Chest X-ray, PA view. Patient: 76 years old, sex F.
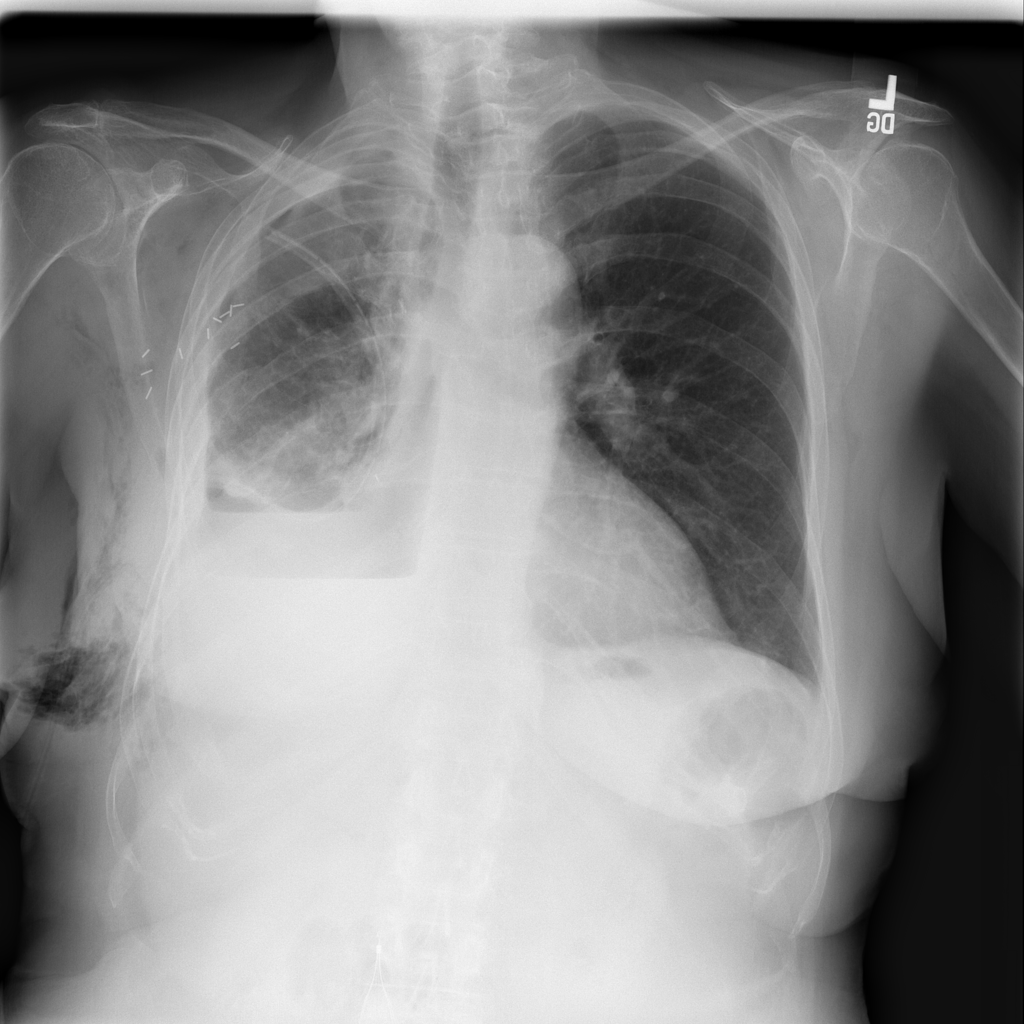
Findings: Atelectasis, Effusion, Emphysema, Infiltration